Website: crate-barrel
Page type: payment
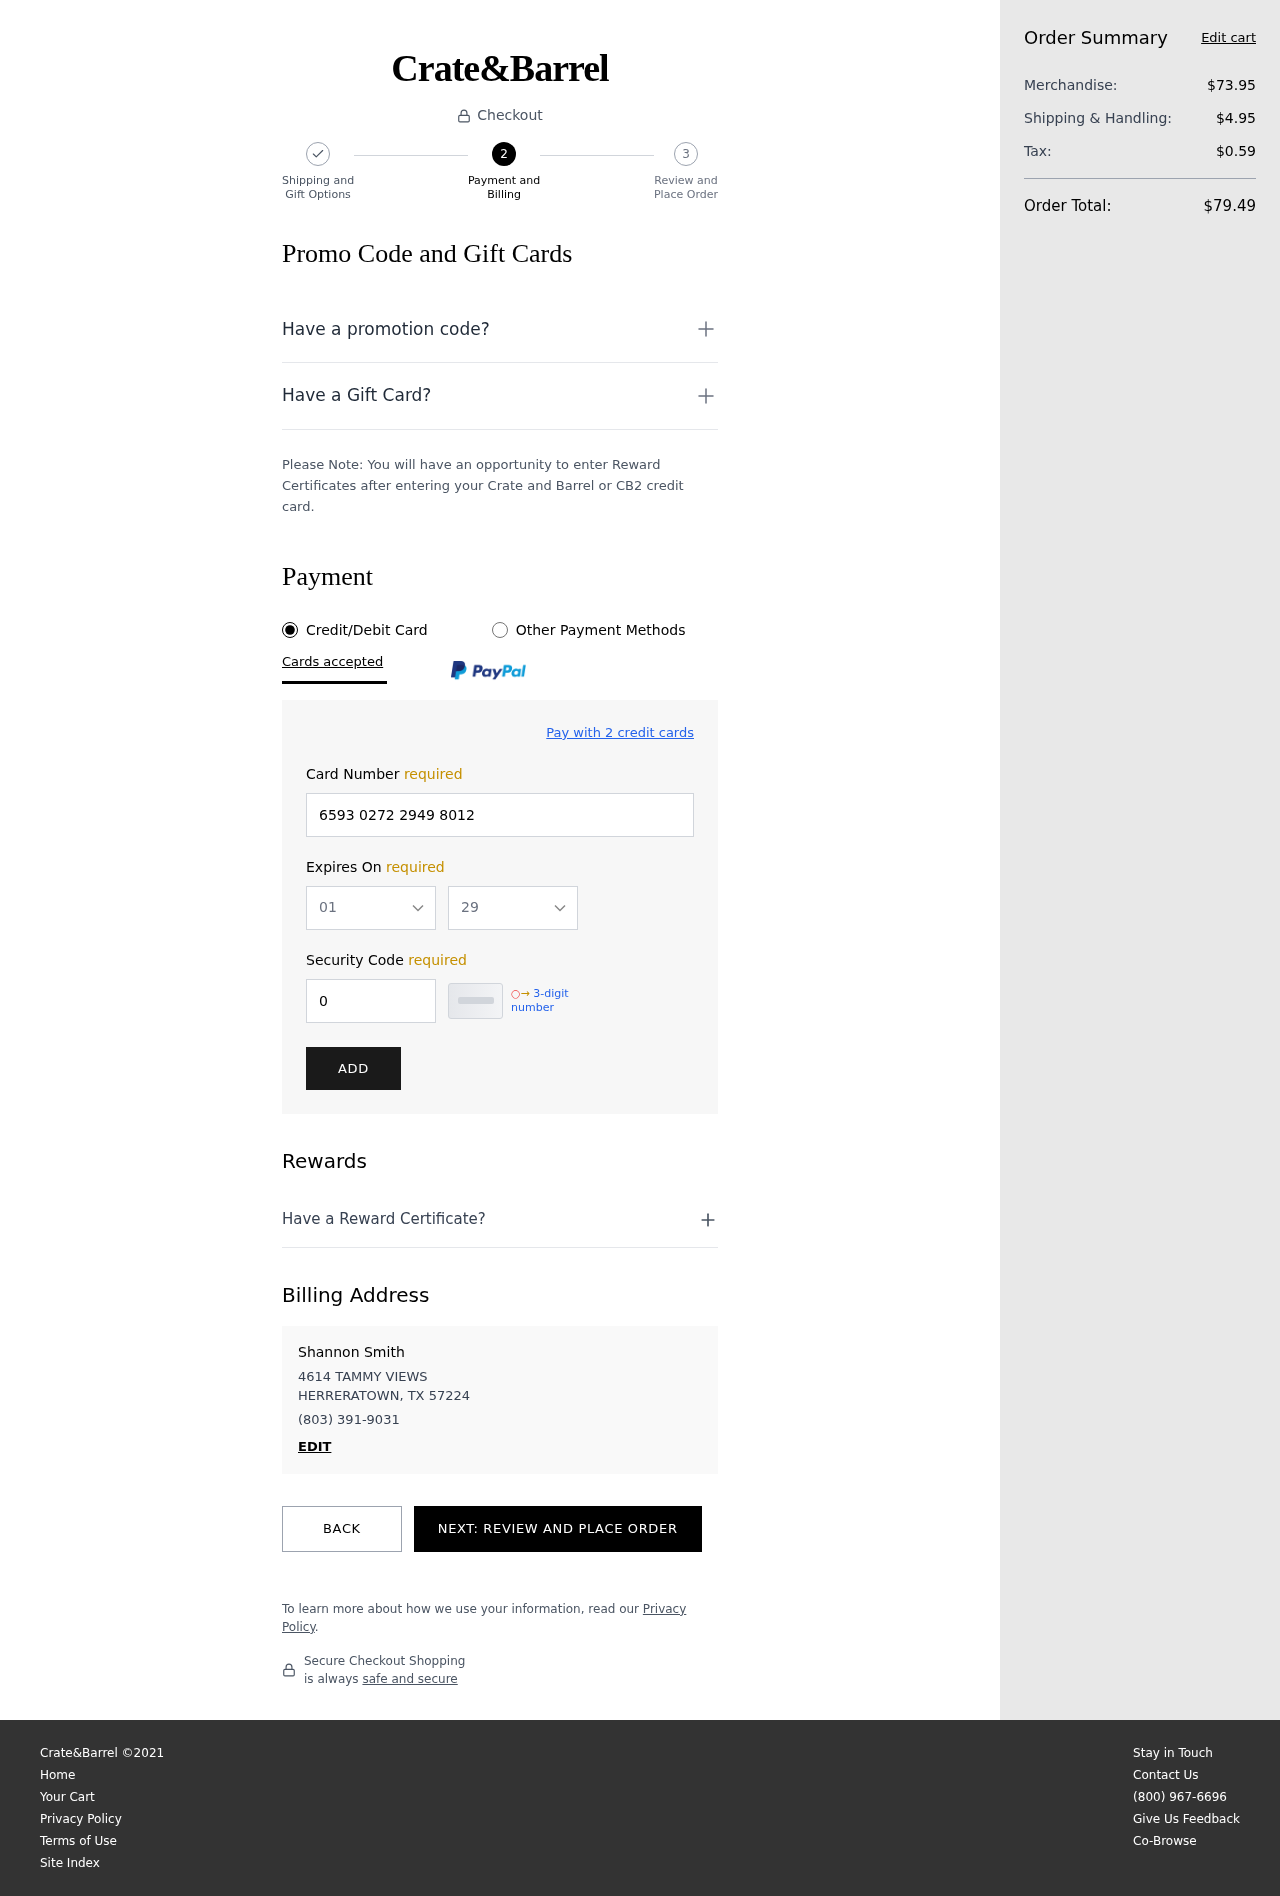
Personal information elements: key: PII_CARD_EXPIRY_MONTH
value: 01
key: PII_CARD_EXPIRY_YEAR
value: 29
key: PII_CITY_STATE_ZIP
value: HERRERATOWN, TX 57224
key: PII_FULLNAME
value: Shannon Smith
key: PII_PHONE
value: (803) 391-9031
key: PII_STREET
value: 4614 TAMMY VIEWS
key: PII_CARD_NUMBER
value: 6593 0272 2949 8012
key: PII_CARD_CVV
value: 001
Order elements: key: ORDER_SUBTOTAL
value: $73.95
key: ORDER_SHIPPING_COST
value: $4.95
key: ORDER_TAX
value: $0.59
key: ORDER_TOTAL
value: $79.49